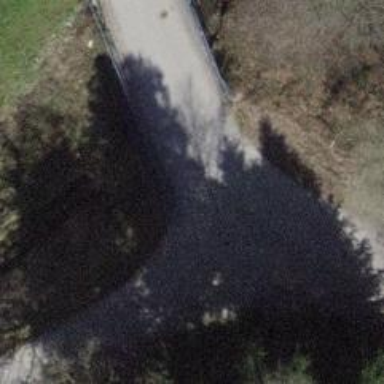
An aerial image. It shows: Paved track crossing bridge. The track is of grade1 quality.